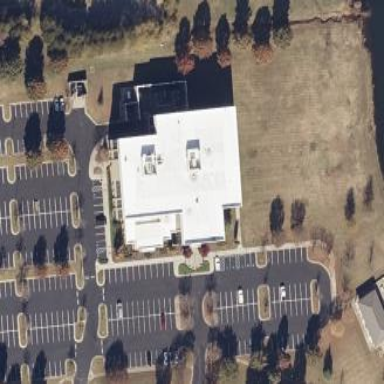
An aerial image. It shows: Commercial building.